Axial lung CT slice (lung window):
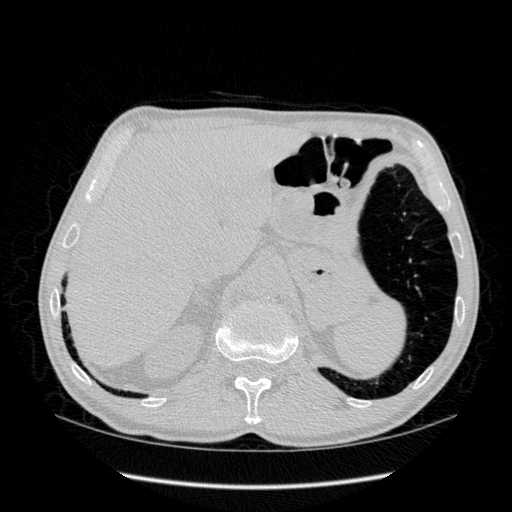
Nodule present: no